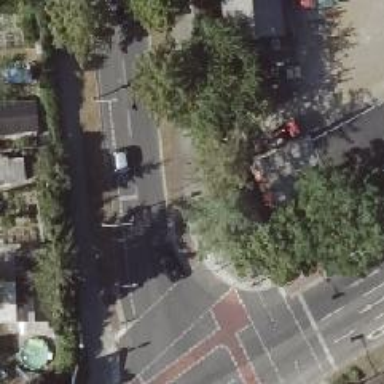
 there are dedicated cycle tracks on both sides of the road."